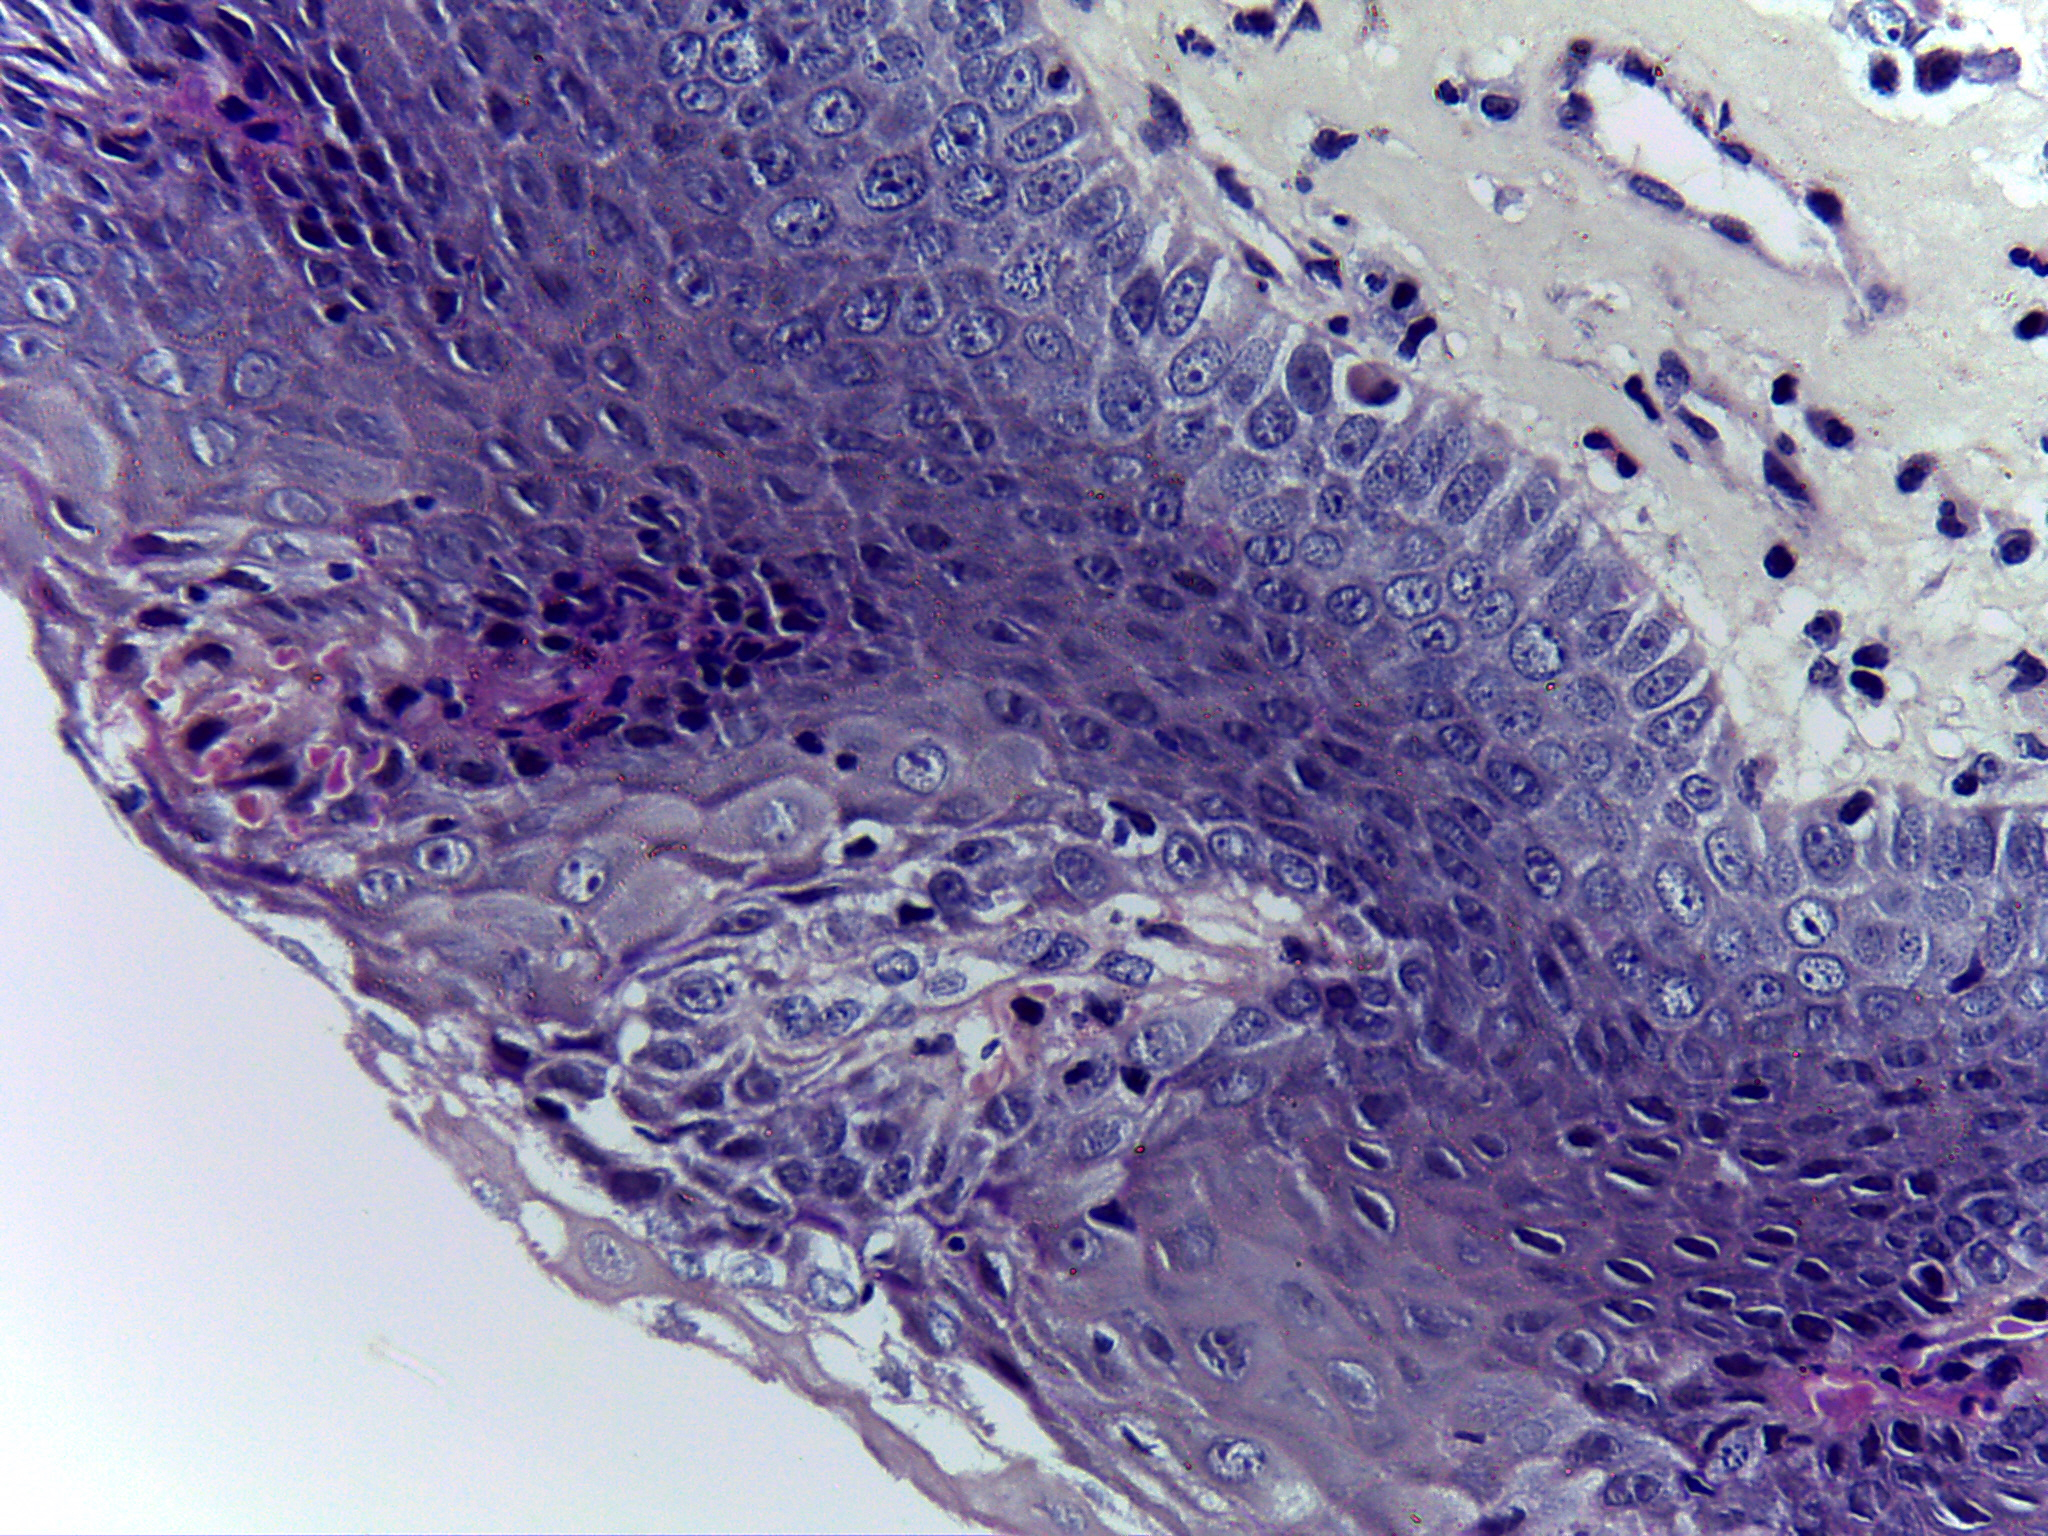
Diagnosis: Normal